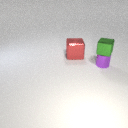
large red metal cube behind small purple metal cylinder